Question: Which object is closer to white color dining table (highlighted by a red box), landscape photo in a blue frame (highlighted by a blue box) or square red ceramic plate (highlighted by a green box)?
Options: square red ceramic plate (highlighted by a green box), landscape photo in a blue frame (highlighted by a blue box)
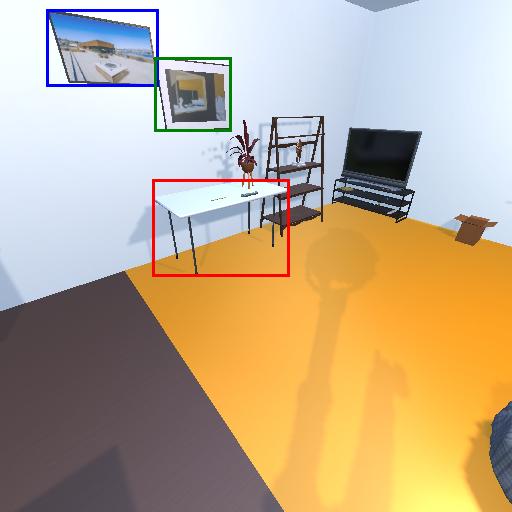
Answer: square red ceramic plate (highlighted by a green box)